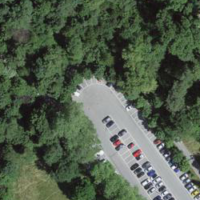
EUNIS habitat code: 55
Species observed at this site:
Bellis perennis
Cyanistes caeruleus